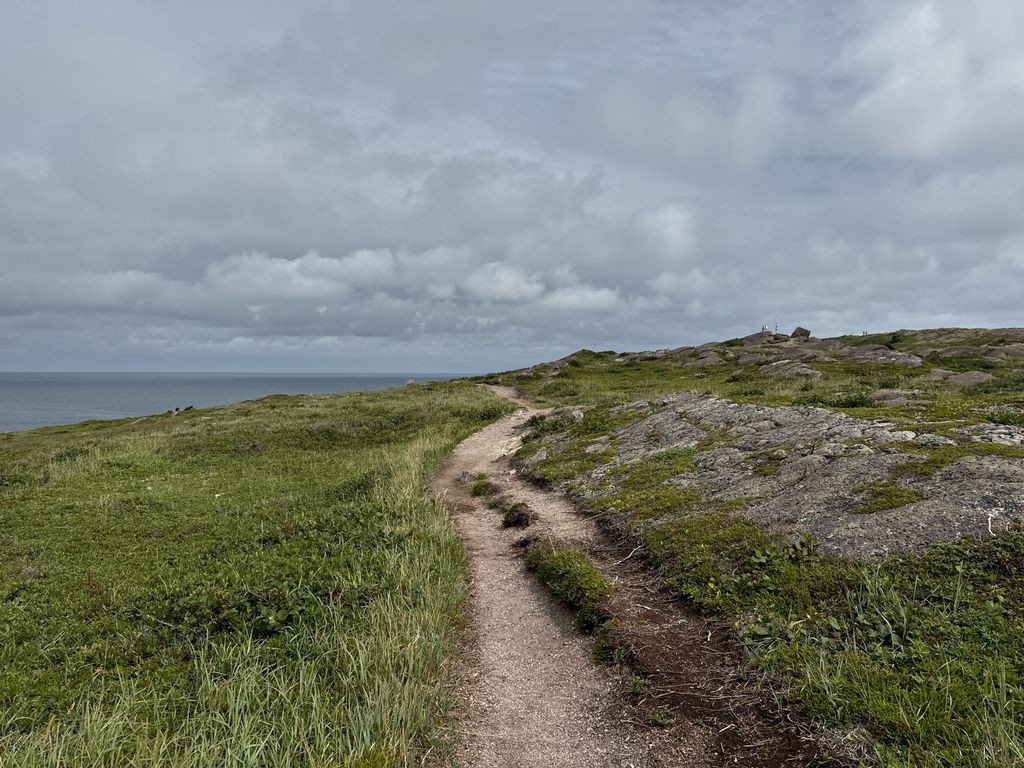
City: st_johns